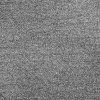
Atmospheric dust classification: dusty